Interaction volume radius: 5 \u00c5
Interaction volume height: 20 \u00c5
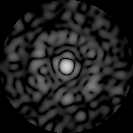
Disorder parameter: 0.8444